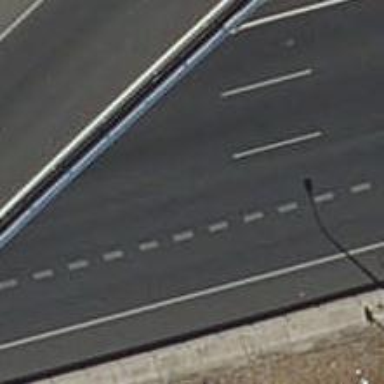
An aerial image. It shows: Asphalt motorway.